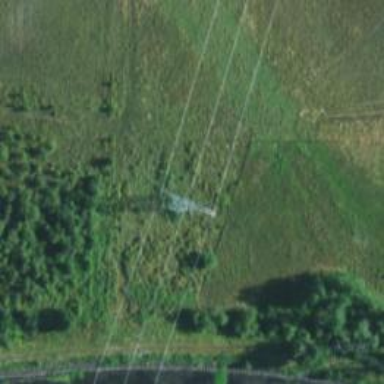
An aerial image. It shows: Lattice structure tower used for power distribution.